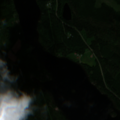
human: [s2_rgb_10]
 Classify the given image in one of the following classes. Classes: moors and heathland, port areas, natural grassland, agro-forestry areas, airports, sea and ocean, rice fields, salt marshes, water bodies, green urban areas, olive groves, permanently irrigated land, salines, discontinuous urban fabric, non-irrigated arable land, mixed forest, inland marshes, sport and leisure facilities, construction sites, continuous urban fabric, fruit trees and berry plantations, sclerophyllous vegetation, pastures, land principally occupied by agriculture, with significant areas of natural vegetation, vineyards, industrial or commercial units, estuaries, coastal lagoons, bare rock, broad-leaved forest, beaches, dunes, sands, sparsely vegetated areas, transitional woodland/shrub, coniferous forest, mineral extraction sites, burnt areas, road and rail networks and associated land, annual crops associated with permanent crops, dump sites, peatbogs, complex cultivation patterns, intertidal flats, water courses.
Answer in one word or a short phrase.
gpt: coniferous forest, mixed forest, water bodies